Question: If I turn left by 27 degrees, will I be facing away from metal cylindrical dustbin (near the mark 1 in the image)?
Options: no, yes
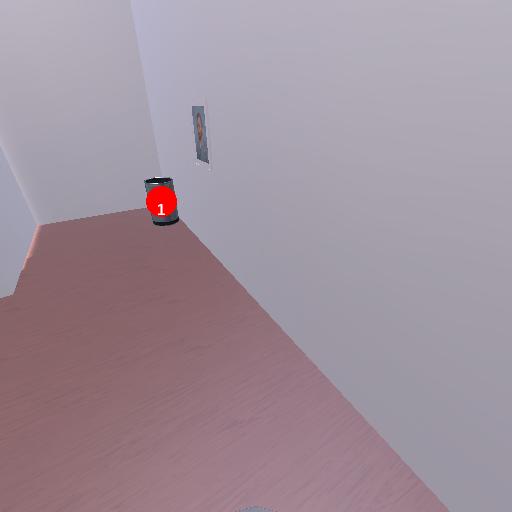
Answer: no